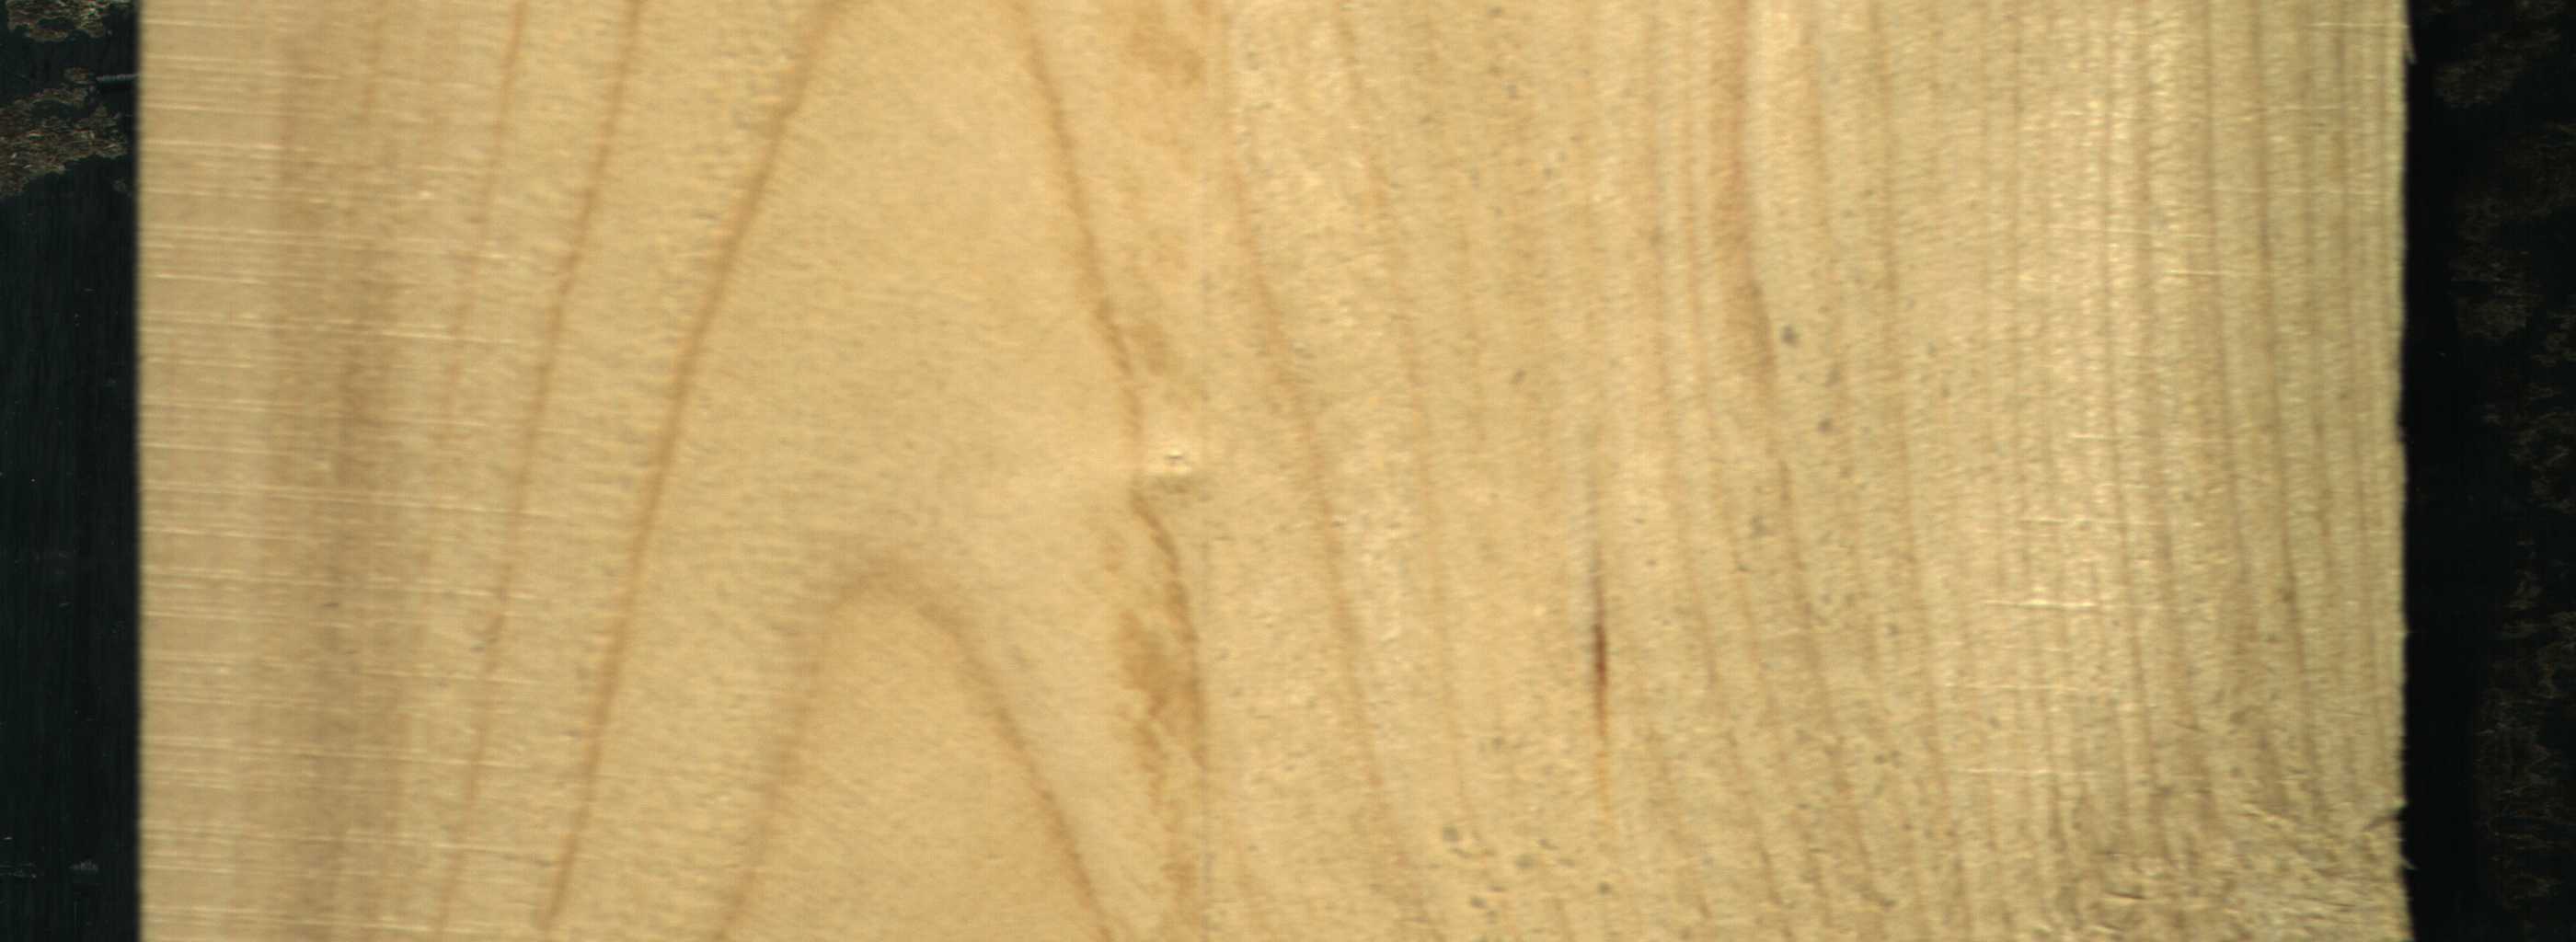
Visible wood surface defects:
resin